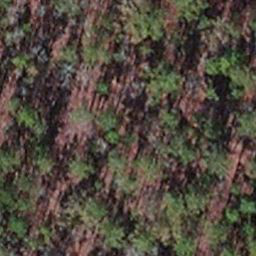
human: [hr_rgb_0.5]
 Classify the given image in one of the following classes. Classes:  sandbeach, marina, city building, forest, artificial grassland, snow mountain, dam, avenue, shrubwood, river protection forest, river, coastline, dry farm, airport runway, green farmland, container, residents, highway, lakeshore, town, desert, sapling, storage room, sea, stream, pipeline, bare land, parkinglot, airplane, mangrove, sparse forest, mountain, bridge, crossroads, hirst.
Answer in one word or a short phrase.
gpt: sapling